Question:
I am getting this error after I update Django from 1.7x to 1.8.2
The affected line is
Phy = models.OneToOneField(User)
The same applies to many to many fields.
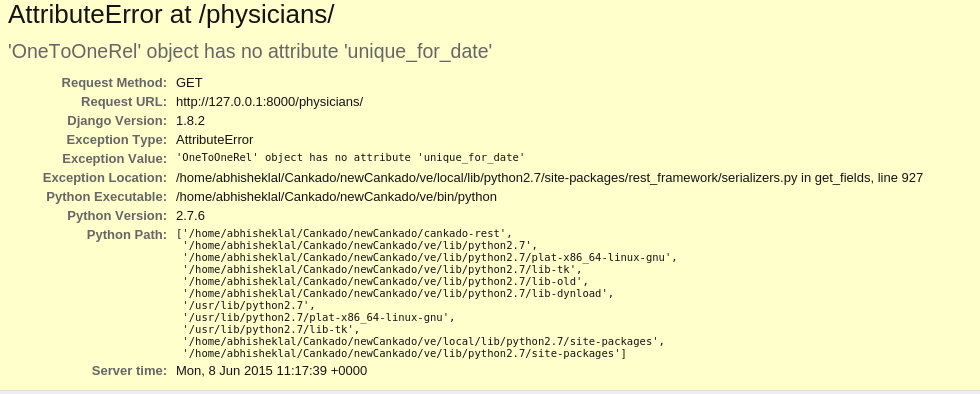
Answer: Upgrade Django Rest Framework as well as Django.
Support for the Django 1.8 alpha was added in 3.0.4, and at the time of writing, the latest version is 3.1.3.